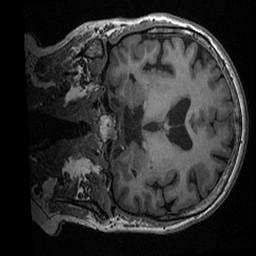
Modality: T1w
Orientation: coronal
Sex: female
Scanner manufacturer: ge
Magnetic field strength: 3 T
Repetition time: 0.0064 s
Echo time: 0.00281 s